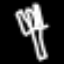
Label: fork